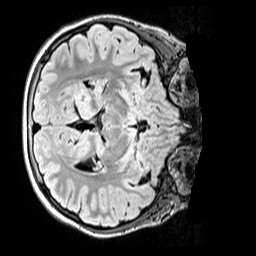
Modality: FLAIR
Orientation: axial
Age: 12
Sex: female
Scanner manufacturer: siemens
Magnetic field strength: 3 T
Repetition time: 5 s
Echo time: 0.388 s